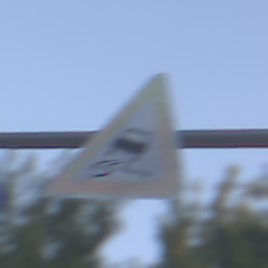
Verkehrszeichen: SchleuderOderRutschgefahr
Umgebung: Outdoor, Urban
Tageszeit: SunriseSunset
Wetter: Clear
Licht: Natural
Jahreszeit: NotSpecified
Kontrast: LowContrast